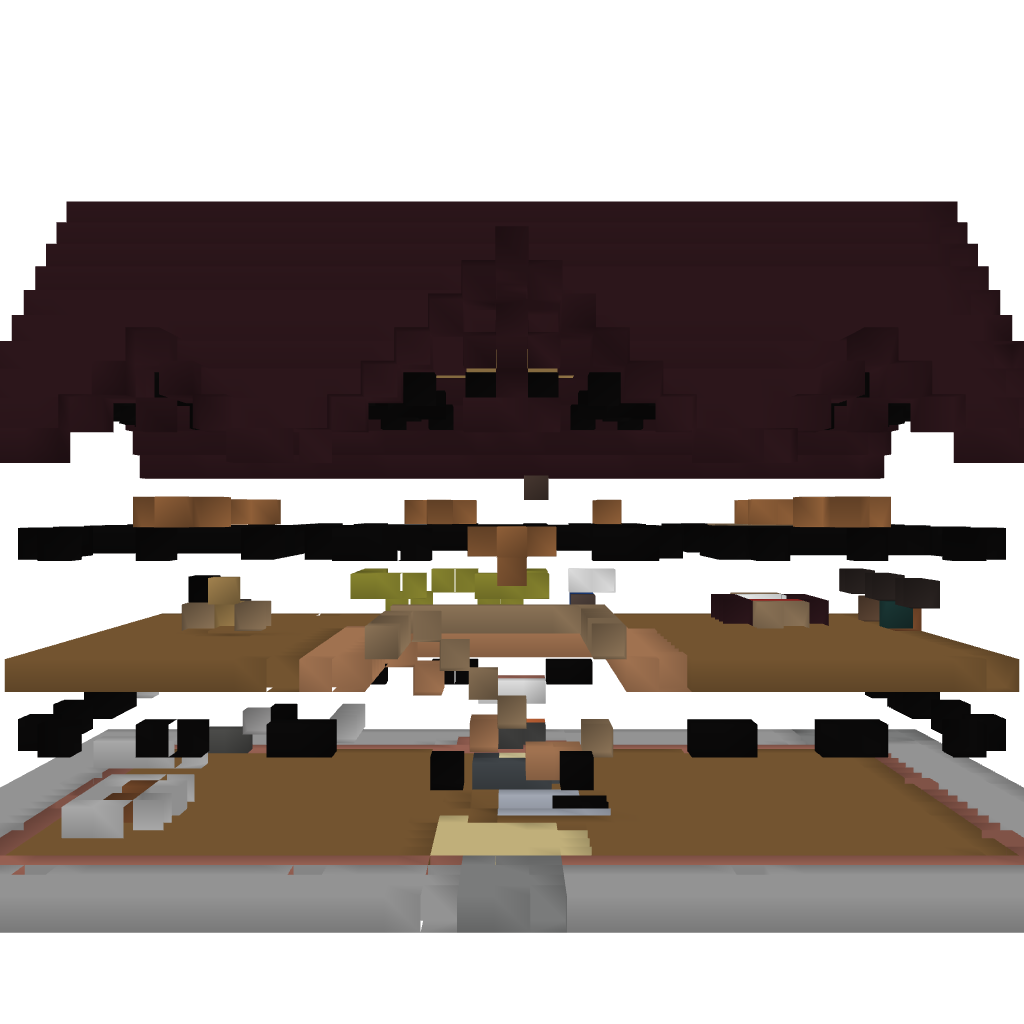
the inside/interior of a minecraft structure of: Large Brick House